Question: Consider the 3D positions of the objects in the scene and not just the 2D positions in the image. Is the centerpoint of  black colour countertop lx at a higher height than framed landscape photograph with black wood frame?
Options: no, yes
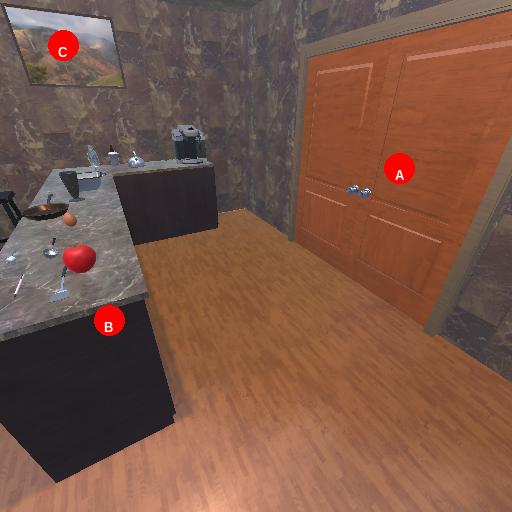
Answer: no